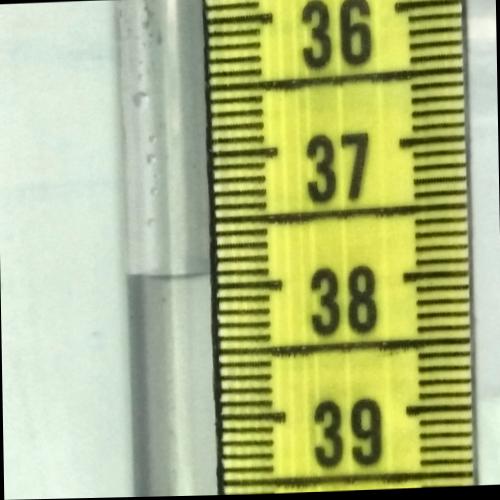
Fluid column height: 37.9 cm